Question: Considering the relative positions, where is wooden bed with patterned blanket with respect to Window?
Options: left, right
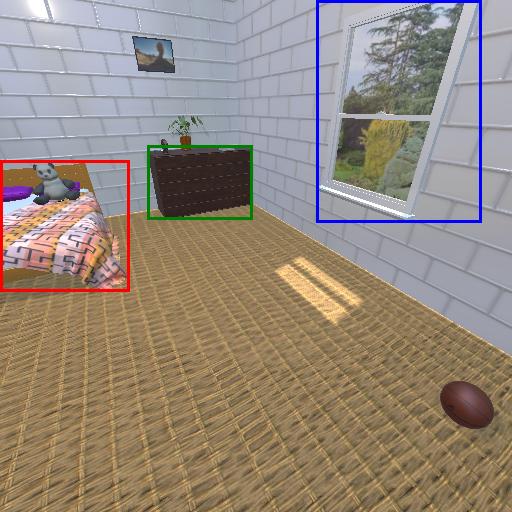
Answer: left